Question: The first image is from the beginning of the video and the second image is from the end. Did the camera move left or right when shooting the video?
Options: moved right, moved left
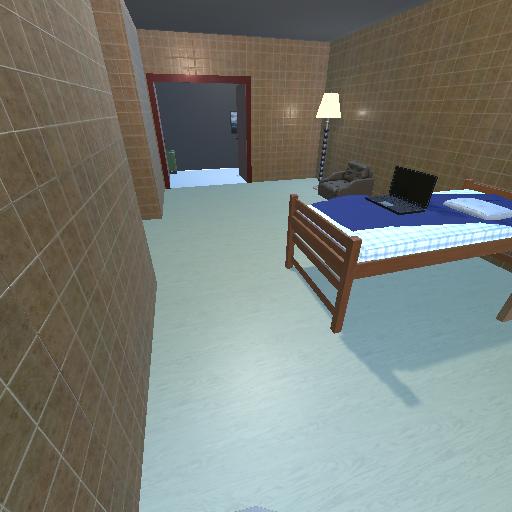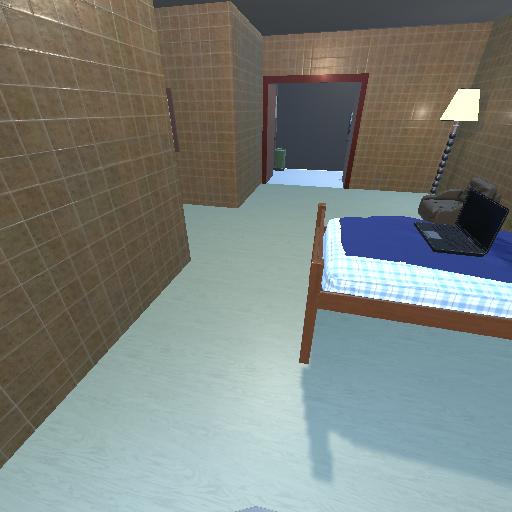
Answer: moved right